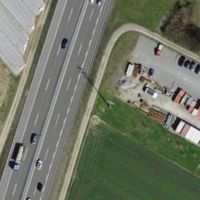
EUNIS habitat code: 57
Species observed at this site:
Milvus milvus
Larus michahellis
Milvus migrans